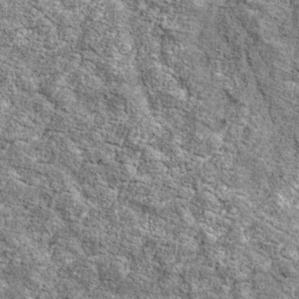
Label: non_frost